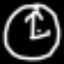
Label: clock